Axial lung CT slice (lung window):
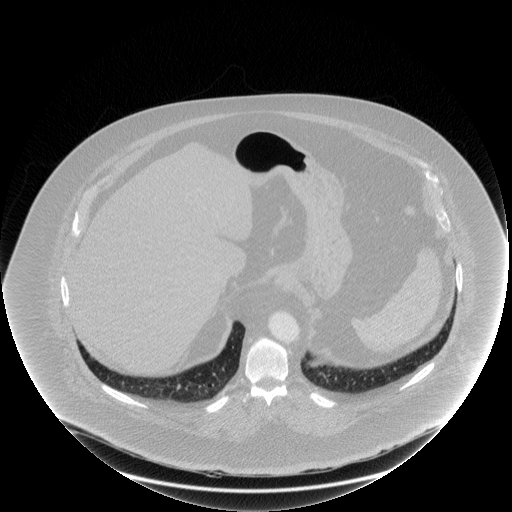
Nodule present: no